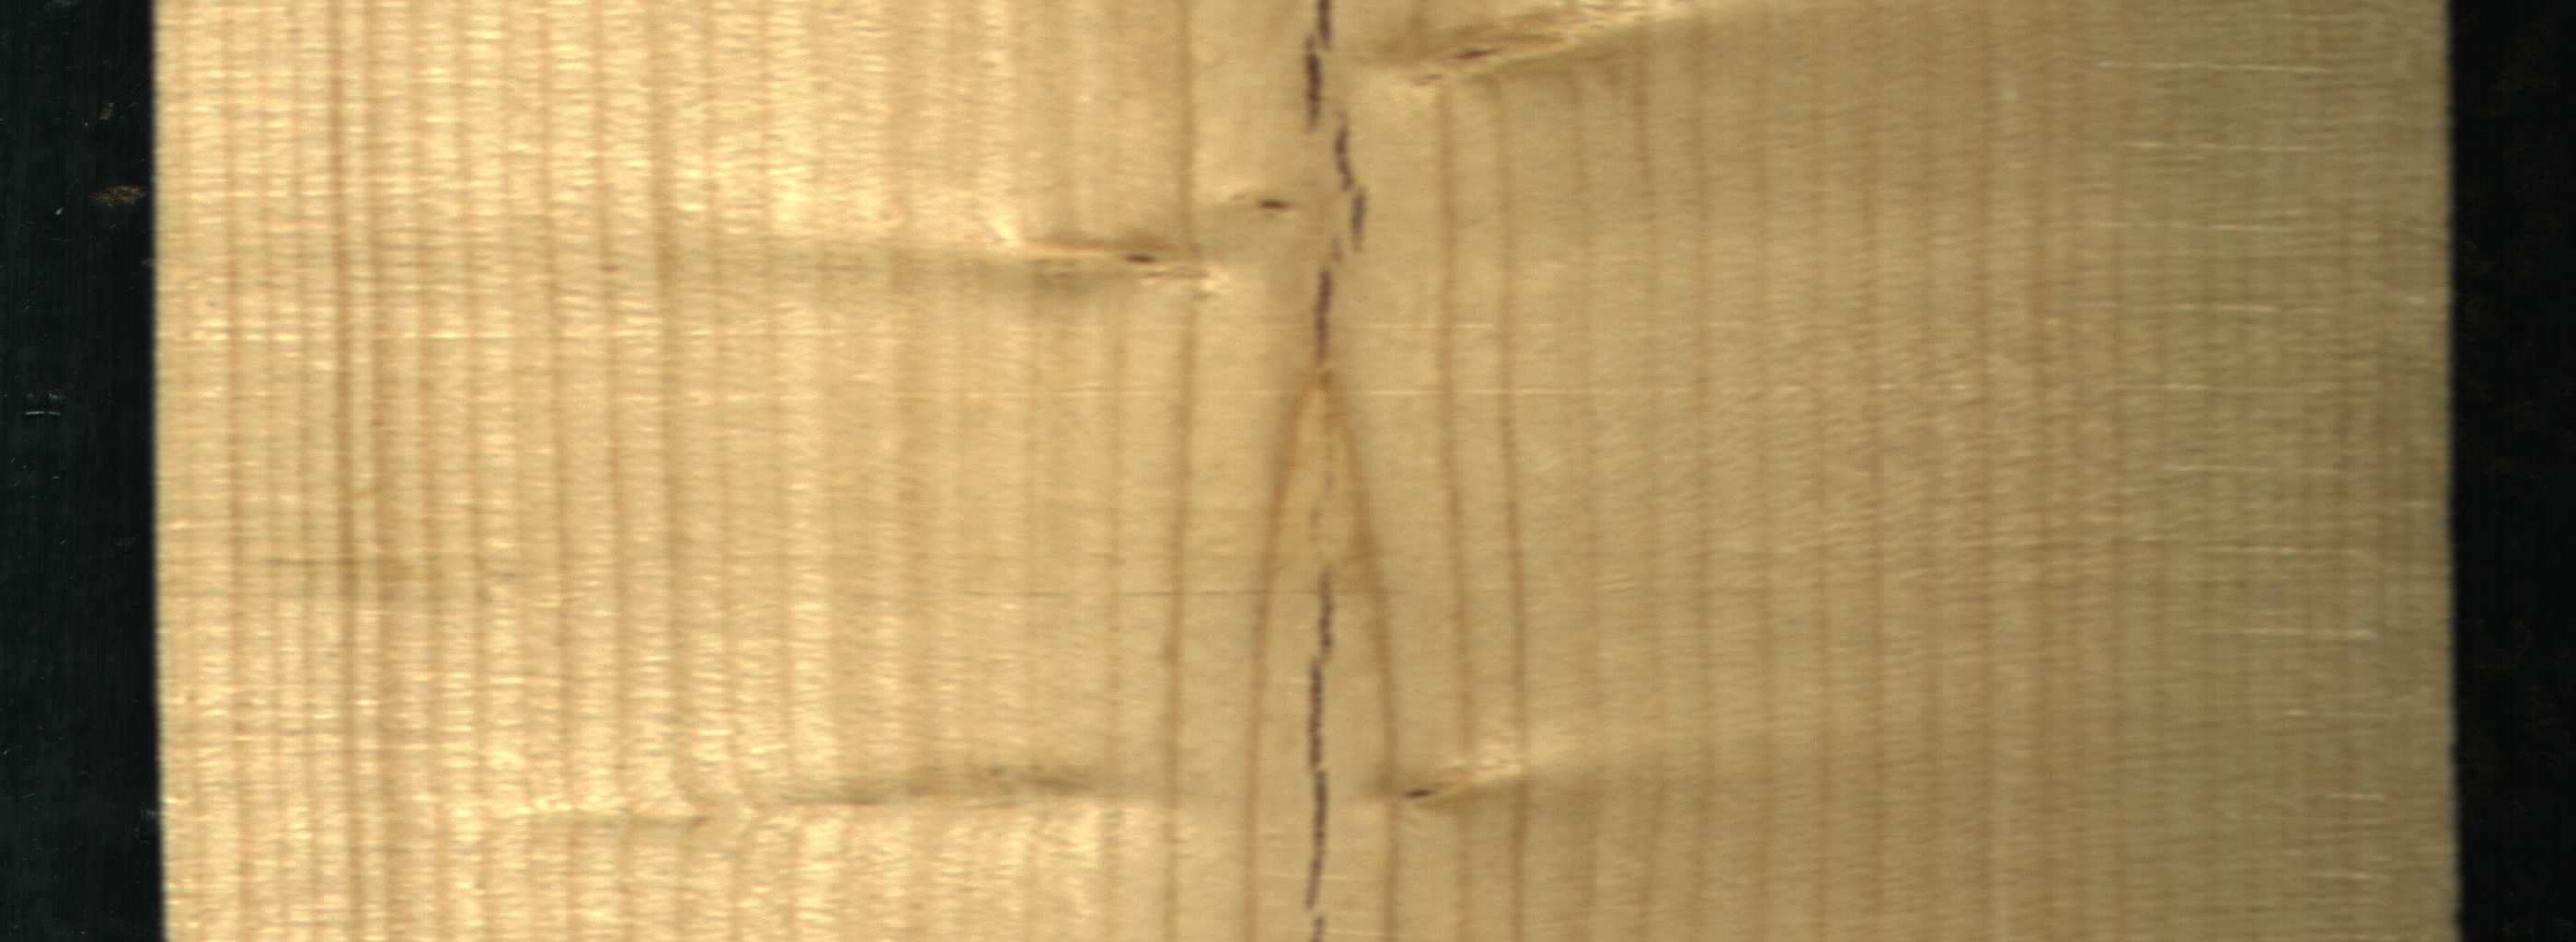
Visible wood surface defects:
Crack
Live_Knot
Live_Knot
Live_Knot
Live_Knot